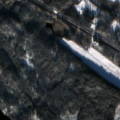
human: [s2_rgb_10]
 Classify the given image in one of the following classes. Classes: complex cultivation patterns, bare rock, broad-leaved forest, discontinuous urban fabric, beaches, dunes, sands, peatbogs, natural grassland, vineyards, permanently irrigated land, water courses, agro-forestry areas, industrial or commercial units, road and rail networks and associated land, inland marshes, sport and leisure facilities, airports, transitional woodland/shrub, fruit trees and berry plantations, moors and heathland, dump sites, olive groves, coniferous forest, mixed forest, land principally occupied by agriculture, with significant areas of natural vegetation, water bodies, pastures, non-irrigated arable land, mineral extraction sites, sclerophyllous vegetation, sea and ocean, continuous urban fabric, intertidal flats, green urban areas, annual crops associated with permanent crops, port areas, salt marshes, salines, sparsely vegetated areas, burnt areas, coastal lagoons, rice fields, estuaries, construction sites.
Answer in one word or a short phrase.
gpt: land principally occupied by agriculture, with significant areas of natural vegetation, broad-leaved forest, coniferous forest, mixed forest, water bodies